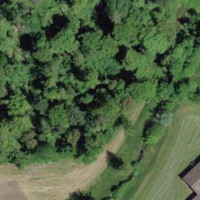
EUNIS habitat code: 44
Species observed at this site:
Neottia nidus-avis